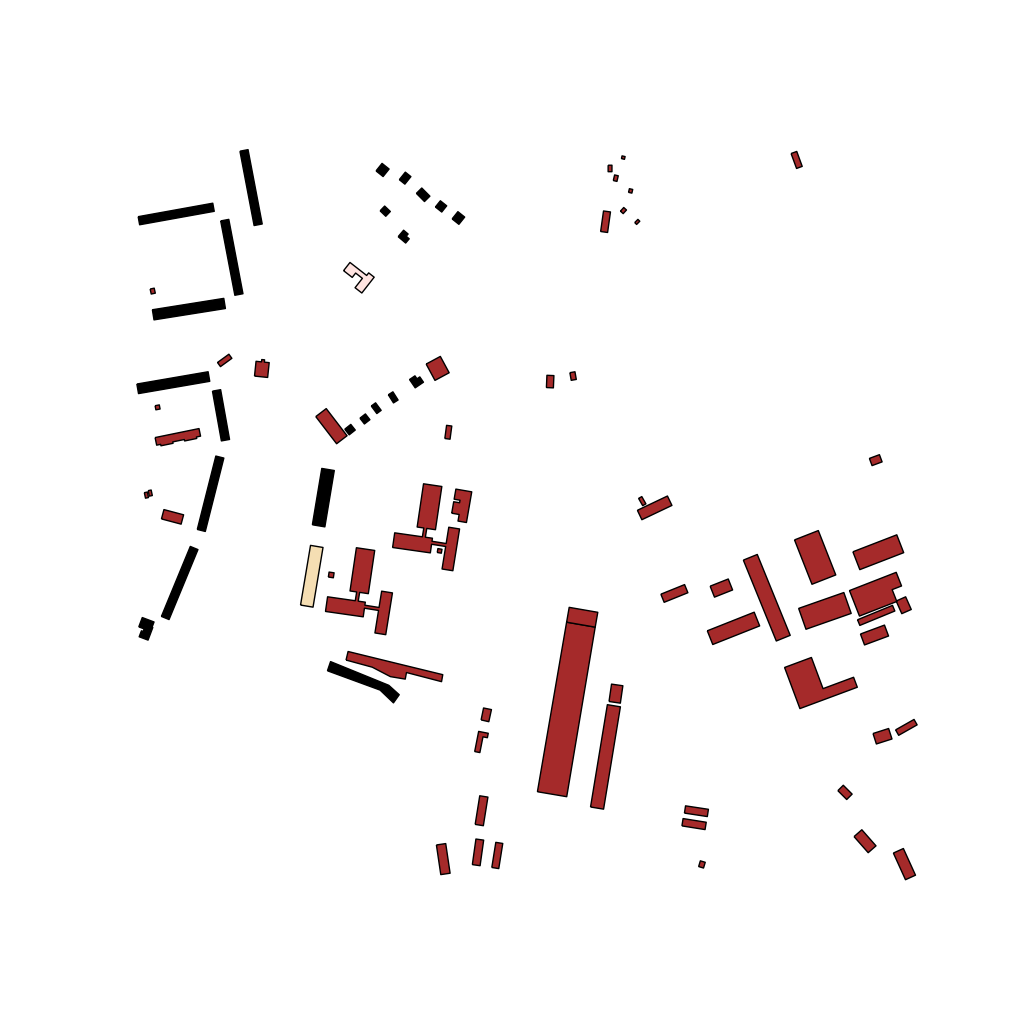
Tags: overhead vector_map, business, industrial, recreation, residential, transport, soviet, high_rise, individual_rise, low_rise, density_1, Building, Facility, Gas, Hotel, 1.0 km²